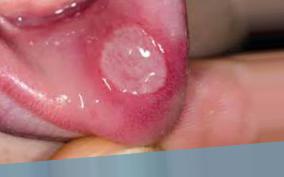
Condition: Mouth Ulcer